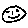
Label: smiley face